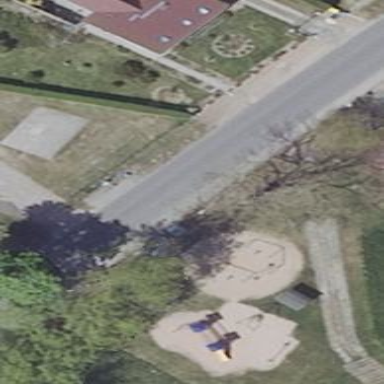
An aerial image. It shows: Playground area for leisure land.